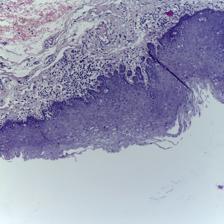
Diagnosis: Normal